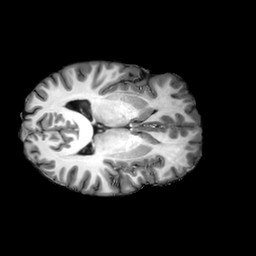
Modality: T1w
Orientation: axial
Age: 31
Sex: male
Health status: ill